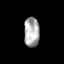
Tissue: skin
Cell type: Epithelial cells
Senescence score: 0.2358
Nuclear area (px): 451
Mean DAPI intensity: 171.073